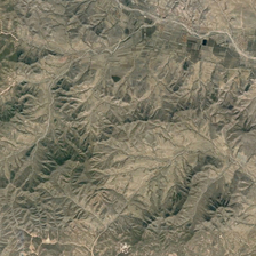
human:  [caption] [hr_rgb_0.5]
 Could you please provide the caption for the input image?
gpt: There are many fields at the foot of the mountain.

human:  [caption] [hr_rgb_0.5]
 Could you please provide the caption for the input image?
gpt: There are many fields at the foot of the mountain.

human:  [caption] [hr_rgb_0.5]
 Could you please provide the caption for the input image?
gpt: There is a wasteland at the foot of the mountain.

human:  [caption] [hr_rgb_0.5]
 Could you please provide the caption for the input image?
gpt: There are many rice fields at the foot of the mountain.

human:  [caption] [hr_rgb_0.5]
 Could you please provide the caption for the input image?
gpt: There are many fields below the mountain.